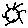
Label: sun